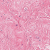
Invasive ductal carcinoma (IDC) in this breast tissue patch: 0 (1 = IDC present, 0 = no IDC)